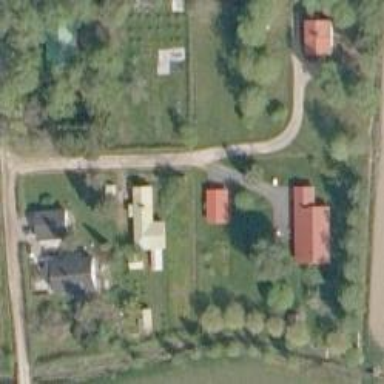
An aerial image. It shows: Rural residential area.